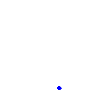
Particle: kaon